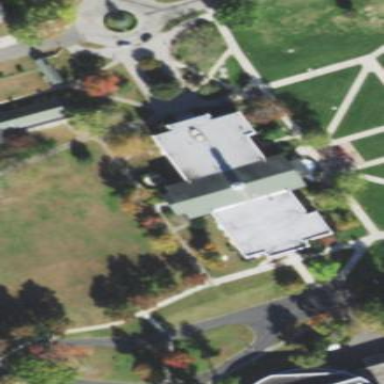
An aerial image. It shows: University building.